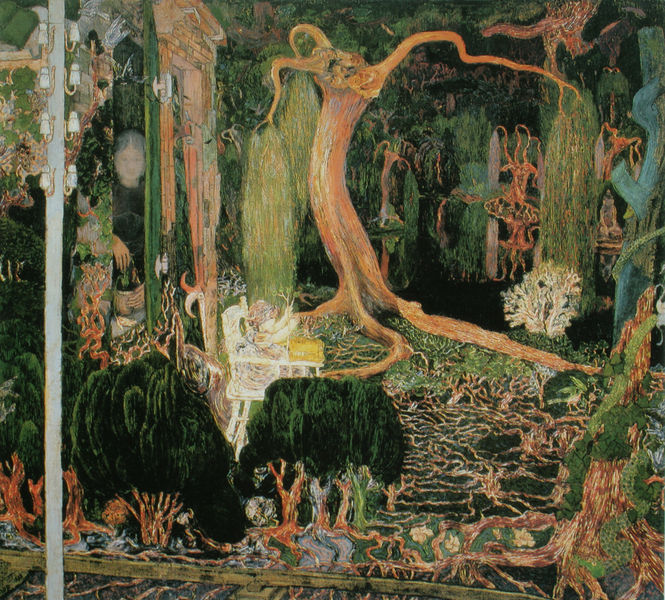
Titel: Die junge Generation
Künstler: Jan Toorop
Standort: Rotterdam
Institution: Museum Boymans-van Beuningen
Schlagwörter: baum, blau, gemälde, hand, wasser, weiß, baumstämme, bäume, gelb, grün, landschaft, menschen, mädchen, ocker, äste, blumen, braun, bunt, frau, haar, holz, lampe, lampen, laterne, licht, lichter, orange, schwarz, stuhl, tisch, tür, türkis, dame, gebäude, gras, haus, park, rot, beige, malerei, muster, ornament, symbolismus, gesicht, mensch, schädel, bild, ast, baumstamm, natur, stamm, strauch, weide, zweige, busch, büsche, gebüsch, sträucher, gold, haare, decke, kind, mutter, pflanze, pflanzen, scheitel, wald, garten, ranken, ornage, mast, moderne, abstrakt, modern, giebel, hecke, baby, masten, strom, stämme, jugendstil, floral, ornamente, bett, korb, türrahmen, klimt, exotisch, gewächs, grass, menschenleer, surreal, tor, ruine, berlin, hängen, weiden, münchen, wurzel, pfahl, strommast, linear, moos, lichtung, wirr, sumpf, kreativ, ornamental, wurzeln, geäst, mystisch, märchen, urwald, hain, schienen, wien, vegetabil, ornamentik, fee, khnopff, wurzelwerk, secession, trauerweide, wiege, vertikal, kinderstuhl, dschungel, elektrizität, figr, korallen, bonsai, hochstuhl, jugendstilig, lichtmast, telegrafenmast, zauberwald, fesicht, göeb, sicherungen